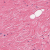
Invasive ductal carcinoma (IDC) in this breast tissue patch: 0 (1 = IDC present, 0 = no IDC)